Question: Cross post <URL>
---
This is my private function for show those ROI with red color.
'''
Mat highlight(Mat srcImg, Mat mask) {
if (srcImg.size != mask.size) {
cout << "Your two images tried to highlight have different SIZE.
";
exit(1);
}
if (mask.channels() != 1)
cvtColor(mask, mask, COLOR_BGR2GRAY);
if (mask.type() != CV_8UC1)
mask.convertTo(mask, CV_8UC1);
threshold(mask, mask, 0, 255, THRESH_BINARY_INV + THRESH_OTSU);
cvtColor(mask, mask, COLOR_GRAY2BGR);
if (srcImg.channels() != 3)
cvtColor(srcImg, srcImg, COLOR_GRAY2BGR);
if (srcImg.type() != CV_8UC3)
srcImg.convertTo(srcImg, CV_8UC3);
dilate(mask - Scalar(0, 0, 255), mask, Mat(), Point(-1, -1), 2);
return srcImg - mask;
}
'''
This is my code.
'''
#include<opencv.hpp>
using namespace std;
using namespace cv;
Mat highlight(Mat, Mat);
int main() {
Mat emptyImg = imread("test.jpg", 0);
Mat test = emptyImg.clone();
Mat mask(5, 5, CV_8UC1, Scalar(0));
for (int i = 0; i < mask.rows; i++) {
uchar* data = mask.ptr<uchar>(i);
for (int j = 0; j < mask.cols; j++)
if ((i + j) % 2 == 0)
data[j] = 255;
}
resize(mask, mask, emptyImg.size(), 0, 0, INTER_NEAREST);
Mat img1, img2,mask1,mask2;
img1 = highlight(emptyImg, mask);
imshow("img1", img1);
img2 = highlight(test, mask);
imshow("img2", img2);
waitKey();
return 0;
}
'''
And this is my <URL>. I'm very confused. Why I will get different result like following

As my expectation, the 'img1' and 'img2' should be same totally. Is there anything I have miss?
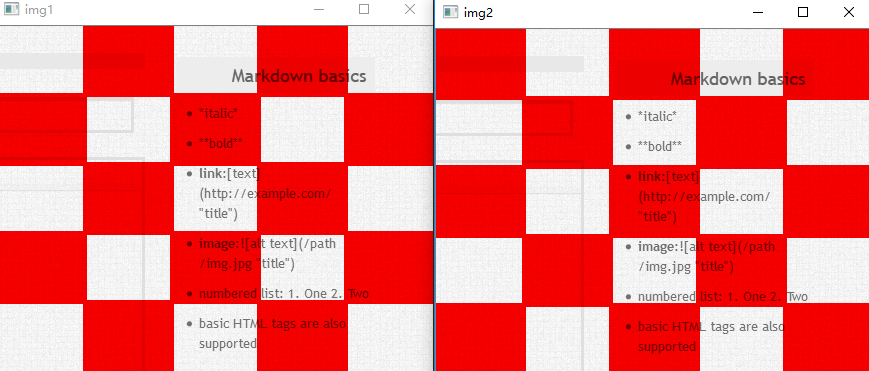
Answer: When you call 'img1 = highlight(emptyImg, mask);' the first time, it changes the 'mask' and uses it for 'img1'. When you call 'highlight' again, it uses this same 'mask', changing it again, and using it for 'img2'. But what is the code that is causing this exactly?
'threshold(mask, mask, 0, 255, THRESH_BINARY_INV + THRESH_OTSU);' is the culprit. It inverses the 'mask' due to 'THRESH_BINARY_INV', then when you call it again, it inverses it once again. Remember that the 'cv::Mat' is a reference variable (The 'cv::Mat' acts like a pointer), so when you pass it in the parameter of a function, any changes done to it will happen to the original mat too. That's why we use '.clone()', it creates a copy of the 'cv::Mat'. The quickest fix to your program would be to '.clone()' the mask before you pass it in the function.
Boiled down code for debugging (removing the 'threshold' line causes the inverted checkerboard to not happen).
'''
using namespace std;
using namespace cv;
Mat highlight(Mat, Mat);
int main() {
Mat emptyImg = imread("test.jpg", 0);
Mat test = emptyImg.clone();
Mat mask(5, 5, CV_8UC1, Scalar(0));
for (int i = 0; i < mask.rows; i++) {
uchar* data = mask.ptr<uchar>(i);
for (int j = 0; j < mask.cols; j++)
if ((i + j) % 2 == 0)
data[j] = 255;
}
resize(mask, mask, emptyImg.size(), 0, 0, INTER_NEAREST);
Mat img1, img2, mask1, mask2;
imshow("m1", mask);
img1 = highlight(emptyImg, mask);
imshow("img1", img1);
imshow("m2", mask);
img2 = highlight(test, mask);
imshow("img2", img2);
waitKey();
return 0;
}
Mat highlight(Mat srcImg, Mat mask) {
threshold(mask, mask, 0, 255, THRESH_BINARY_INV + THRESH_OTSU);
return srcImg - mask;
}
'''